Interaction volume radius: 5 \u00c5
Interaction volume height: 15 \u00c5
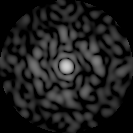
Disorder parameter: 0.8564